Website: crate-barrel
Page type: account-selection
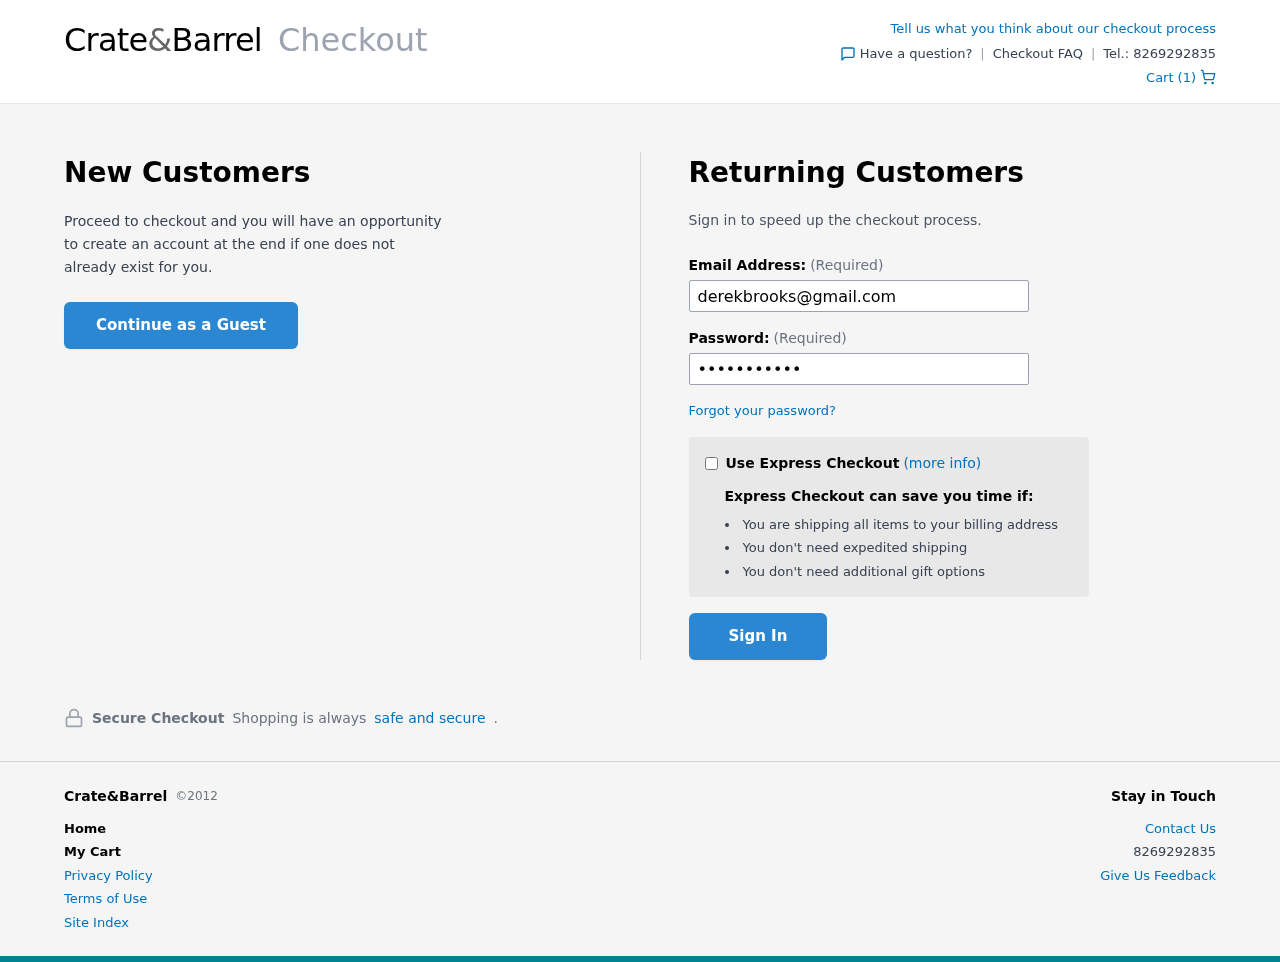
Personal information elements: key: PII_EMAIL
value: derekbrooks@gmail.com
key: PII_PHONE
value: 8269292835
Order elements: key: ORDER_NUM_ITEMS
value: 1